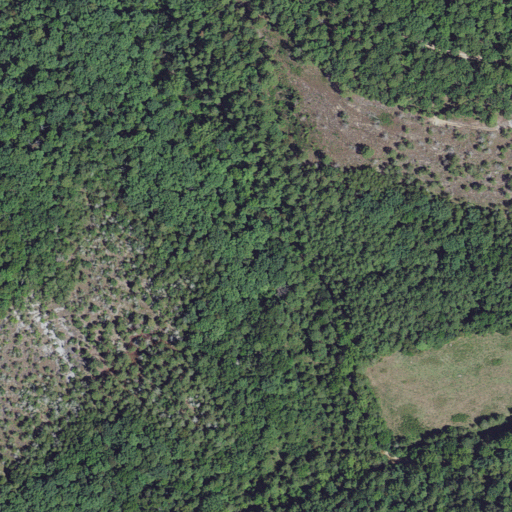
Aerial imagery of valley in Arkansas named Jelico Hollow containing deciduous forest, evergreen forest, mixed forest, shrub, open development, and pasture